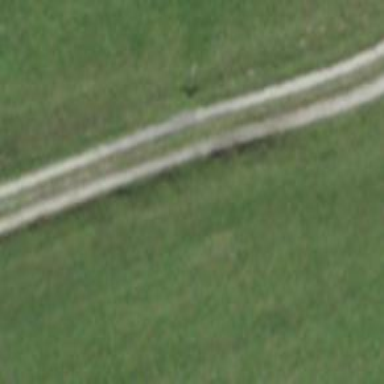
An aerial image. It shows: Gravel track with grade2 tracktype.